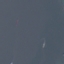
Label: SeaLake